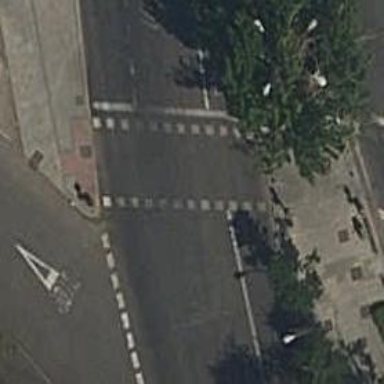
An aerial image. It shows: Road with traffic signals and zebra crossing with traffic signals.